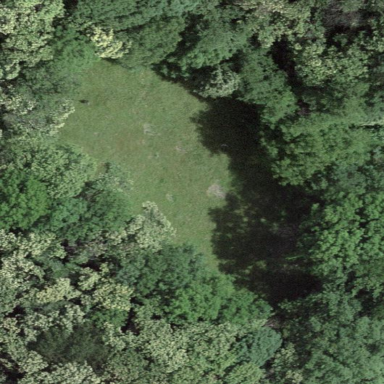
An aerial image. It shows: Open area covered with grass.